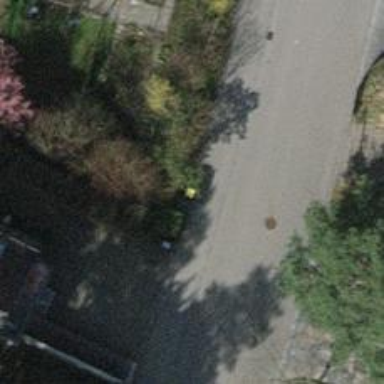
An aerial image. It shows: Post box is visible.